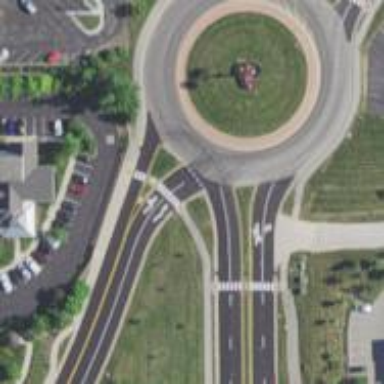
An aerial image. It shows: Asphalt road that is secondary route leading to roundabout.